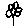
Label: flower